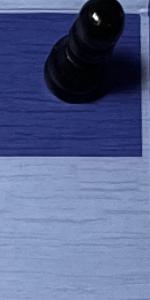
Label: Empty